Field crop: maize
Growth stage: 2
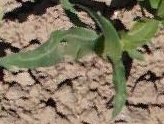
Species: maize